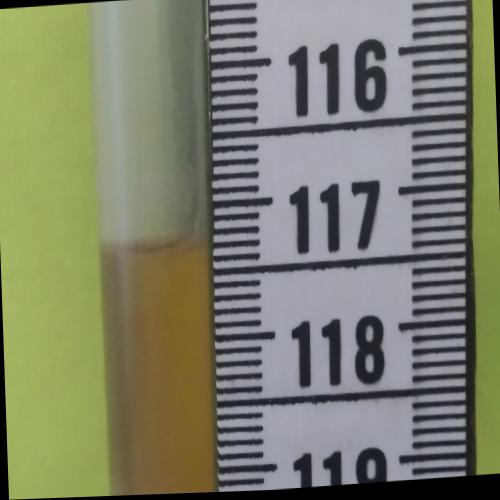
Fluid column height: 117.3 cm